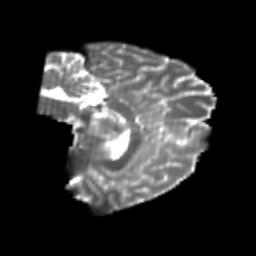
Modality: T2w
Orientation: sagittal
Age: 20
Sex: male
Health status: healthy
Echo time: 0.074 s